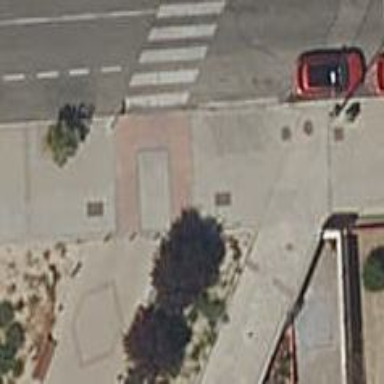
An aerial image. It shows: Bollard.